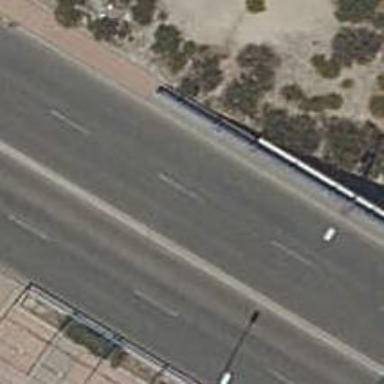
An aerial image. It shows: Secondary road with asphalt surface passing over bridge.